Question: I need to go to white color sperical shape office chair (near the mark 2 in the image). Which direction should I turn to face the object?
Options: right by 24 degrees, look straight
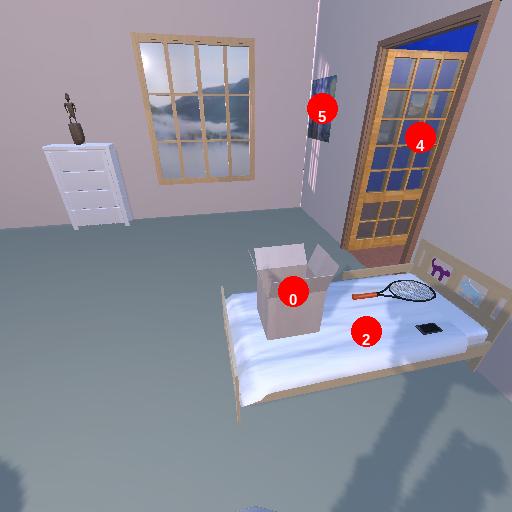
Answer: right by 24 degrees